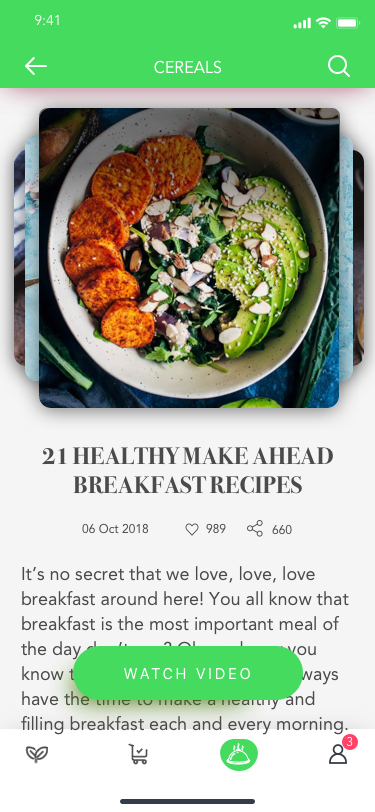
Text in this UI design:
It’s no secret that we love, love, love breakfast around here! You all know that breakfast is the most important meal of the day don’t you? Ok, we know you know this already, but you don’t always have the time to make a healthy and filling breakfast each and every morning.
21 HEALTHY MAKE AHEAD BREAKFAST RECIPES
06 Oct 2018
989
660
Watch Video